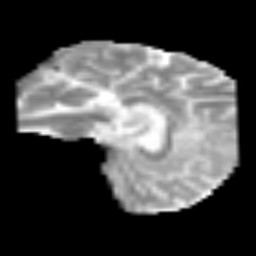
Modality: MD
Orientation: sagittal
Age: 51
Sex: female
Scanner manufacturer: siemens
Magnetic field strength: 3 T
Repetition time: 3.2 s
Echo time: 0.081 s